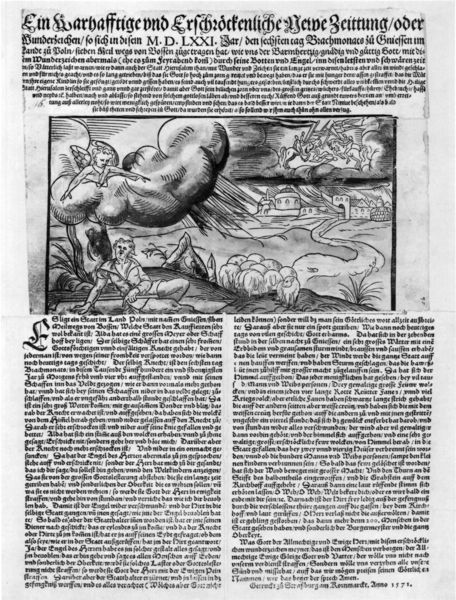
Titel: Ein Warhafftige vnd Erschröckliche Newe Zeittung
Standort: Zürich.
Institution: Wickiana
Schlagwörter: baum, dunkel, feuer, flügel, gewitter, gott, himmel, mann, wolken, fluss, landschaft, sitzen, stadt, hell, strasse, zeichnung, gras, haus, tiere, weg, wolke, bibel, mensch, rahmen, stein, bild, bach, ferne, häuser, wind, busch, wiesen, blatt, renaissance, wald, pferd, stock, engel, holzschnitt, schrift, papier, liegen, berge, dorf, mauer, grafik, graphik, herde, spalten, rand, sturm, unwetter, inschrift, deutsch, tor, regen, buch, blitze, druck, druckgrafik, schwarz weiß, stich, titel, seite, illustration, text, zeitung, buchstaben, initiale, überschrift, buchdruck, stadttor, blitz, teufel, mittelalter, erscheinung, kupferstich, schafe, hirte, schaafe, schäfer, blasen, presse, sütterlin, tehen, liegens, spalte, artikel, schöpfung, gru, bischoff, regenwolke, erschaffung, langhaarig, stadr, initialie, schedelsche weltchronik, zeitungsartikel, 1551, 1571, zeitungsblatt, wolkren